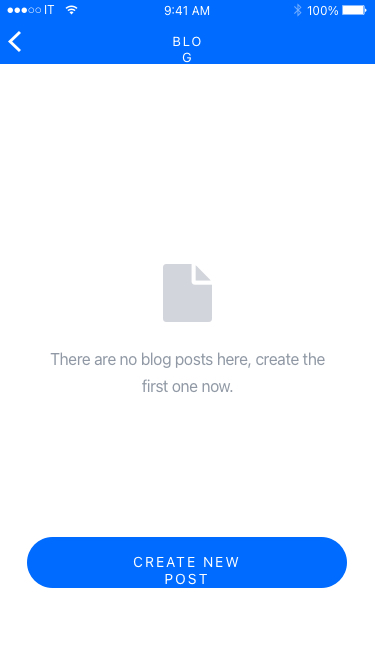
Text in this UI design:
CREATE NEW POST
There are no blog posts here, create the first one now.
BLOG
100%
9:41 AM
IT